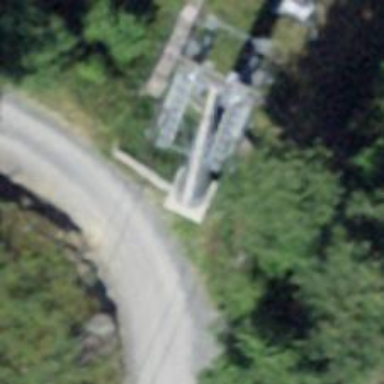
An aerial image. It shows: Pylon used for aerialway.